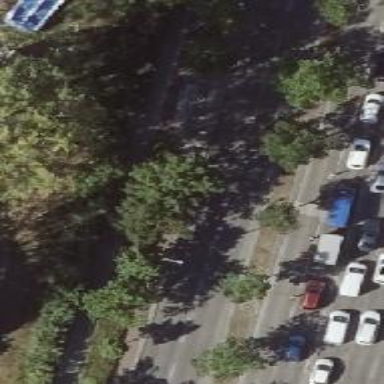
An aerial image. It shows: Avenue lined with deciduous broadleaved trees.